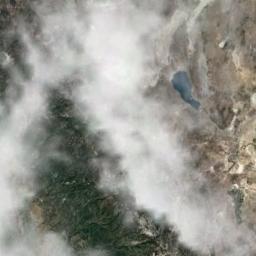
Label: cloud